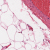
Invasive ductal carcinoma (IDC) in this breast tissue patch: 0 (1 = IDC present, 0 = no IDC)